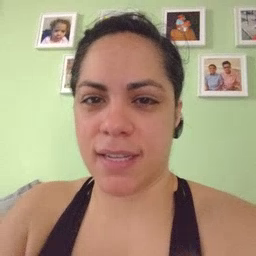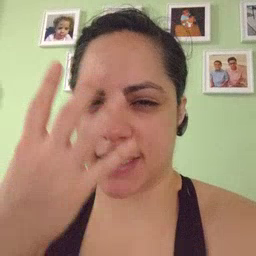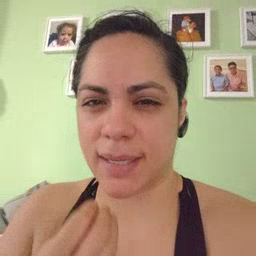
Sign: sleep